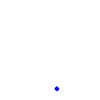
Particle: pion